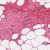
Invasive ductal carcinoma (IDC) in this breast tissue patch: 0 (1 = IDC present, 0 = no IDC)